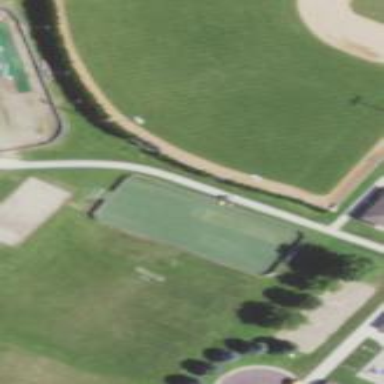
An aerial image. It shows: Ground surface pitch used for soccer. There are five soccer fields in this area.